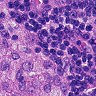
Metastatic tissue present: no